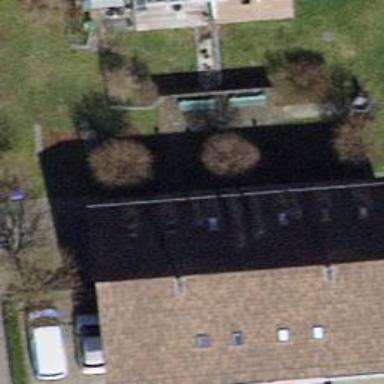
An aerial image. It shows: Building with tile roof.